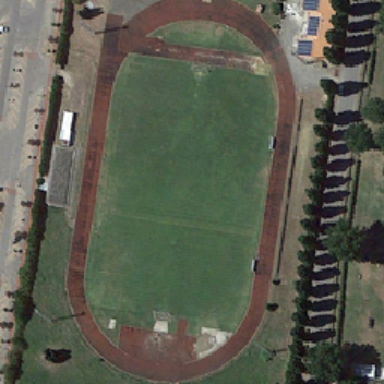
There is a big playground beside the road .